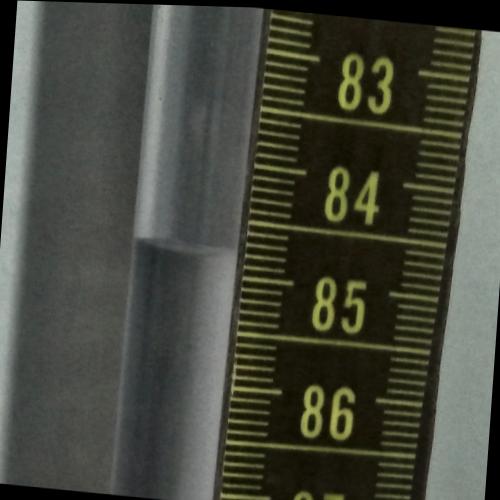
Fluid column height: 84.8 cm